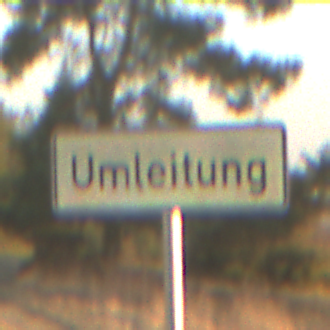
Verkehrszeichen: Umleitungsankuendigung
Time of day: SunriseSunset
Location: Outdoor (Nature)
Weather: PartlyCloudy
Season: NotSpecified
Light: Natural